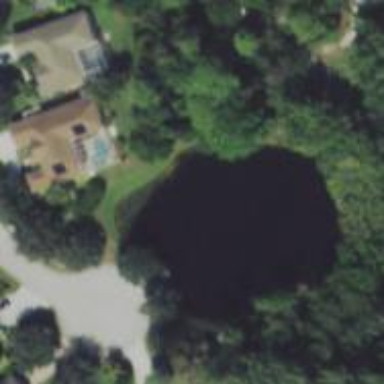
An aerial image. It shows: Peaceful pond surrounded by nature.